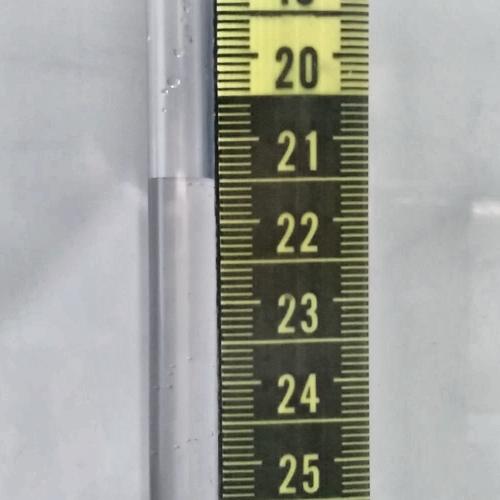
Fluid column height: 21.5 cm